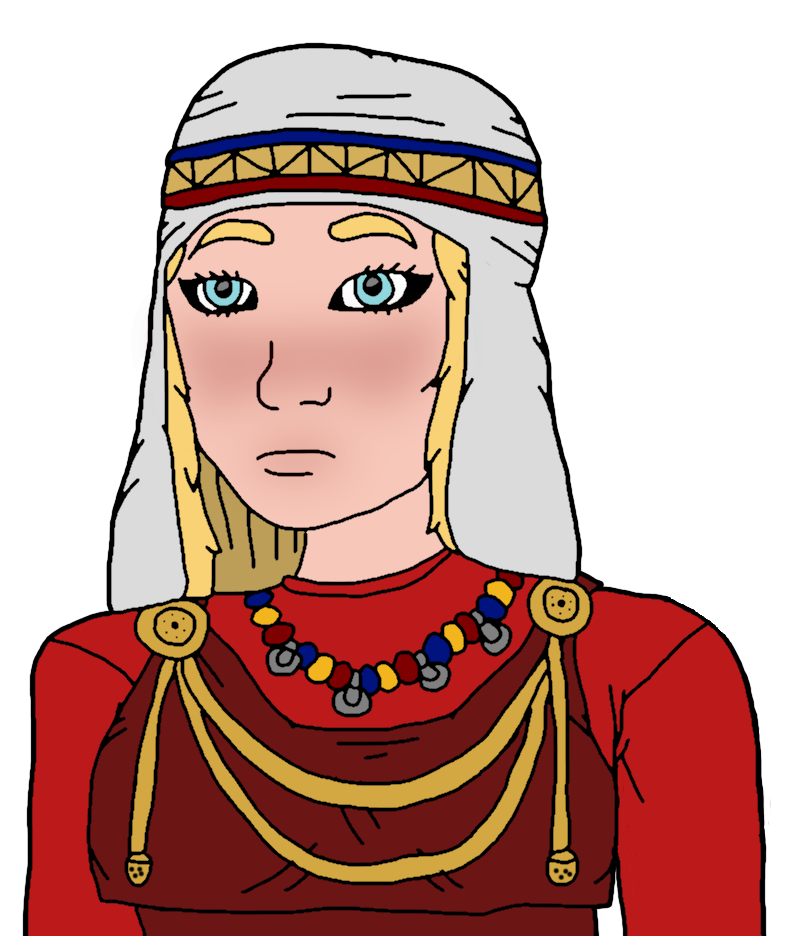
Label: 5_Doomer_Girl